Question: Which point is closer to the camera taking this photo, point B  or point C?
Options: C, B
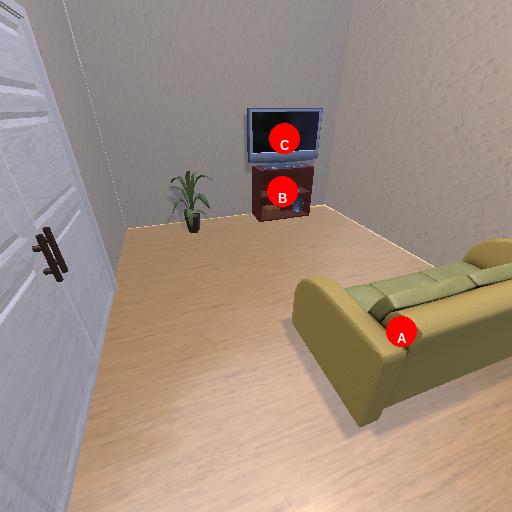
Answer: C